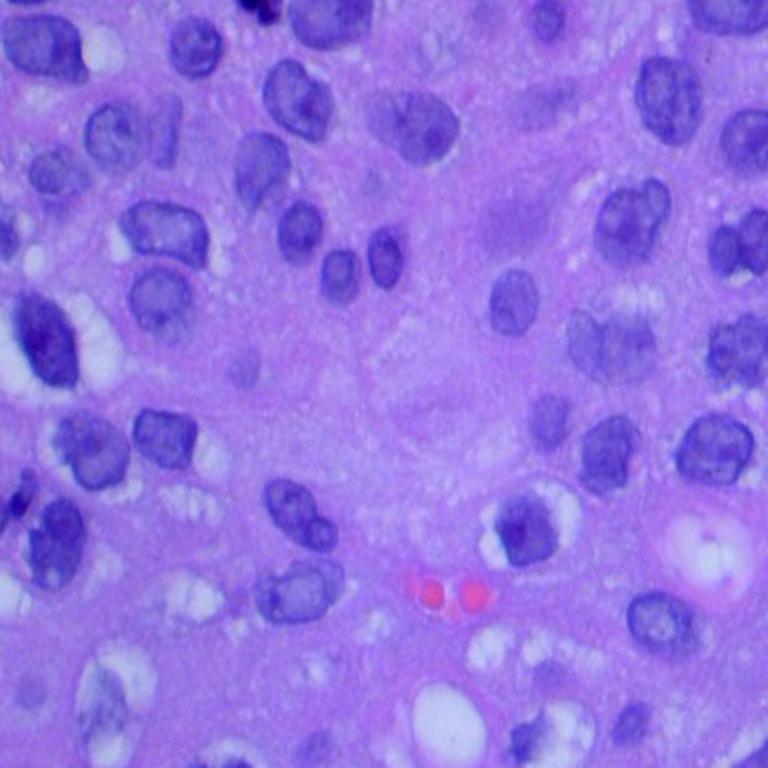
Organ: lung
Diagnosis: squamous carcinomas